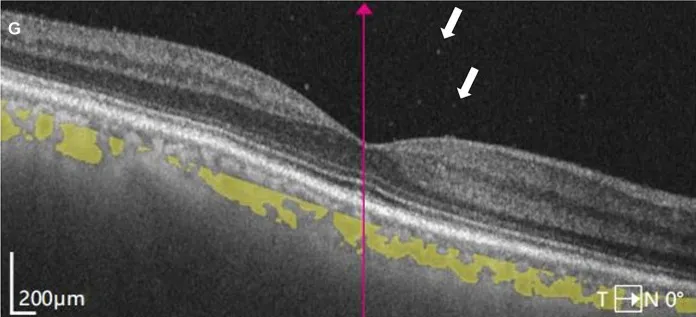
Swept-Source Optical Coherence Tomography Angiography (SS-OCTA) examinations of the right eye at initial presentation. (G) SS-OCT showed several vitreous cells (white arrows).
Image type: ophthalmic_imaging (oct)